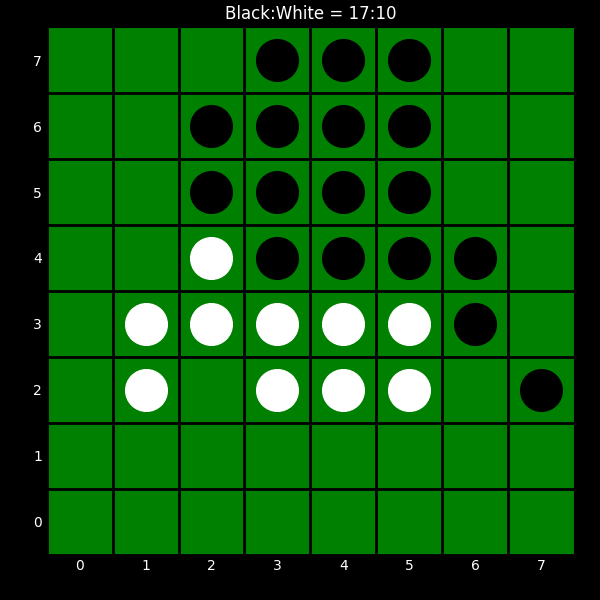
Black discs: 17
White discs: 10